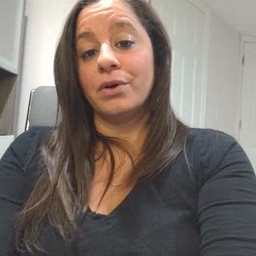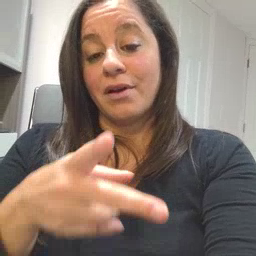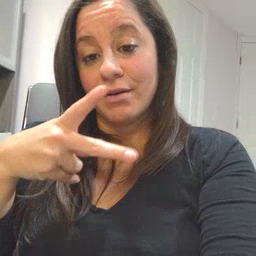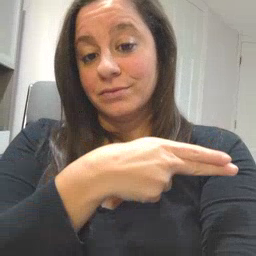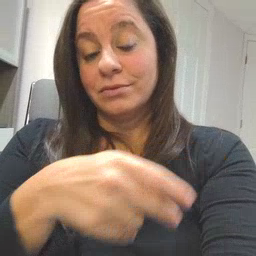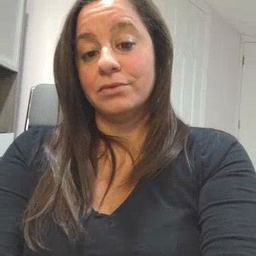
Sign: cut